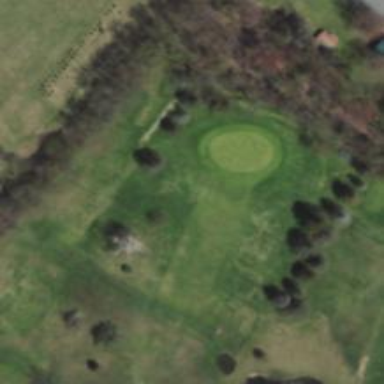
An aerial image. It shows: View of golf hole.